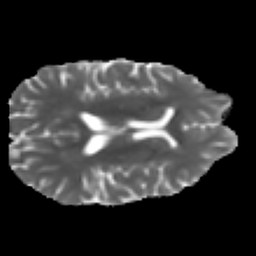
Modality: MD
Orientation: axial
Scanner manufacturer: ge
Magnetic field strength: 3 T
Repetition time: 7.98 s
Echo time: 0.0701 s